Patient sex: F
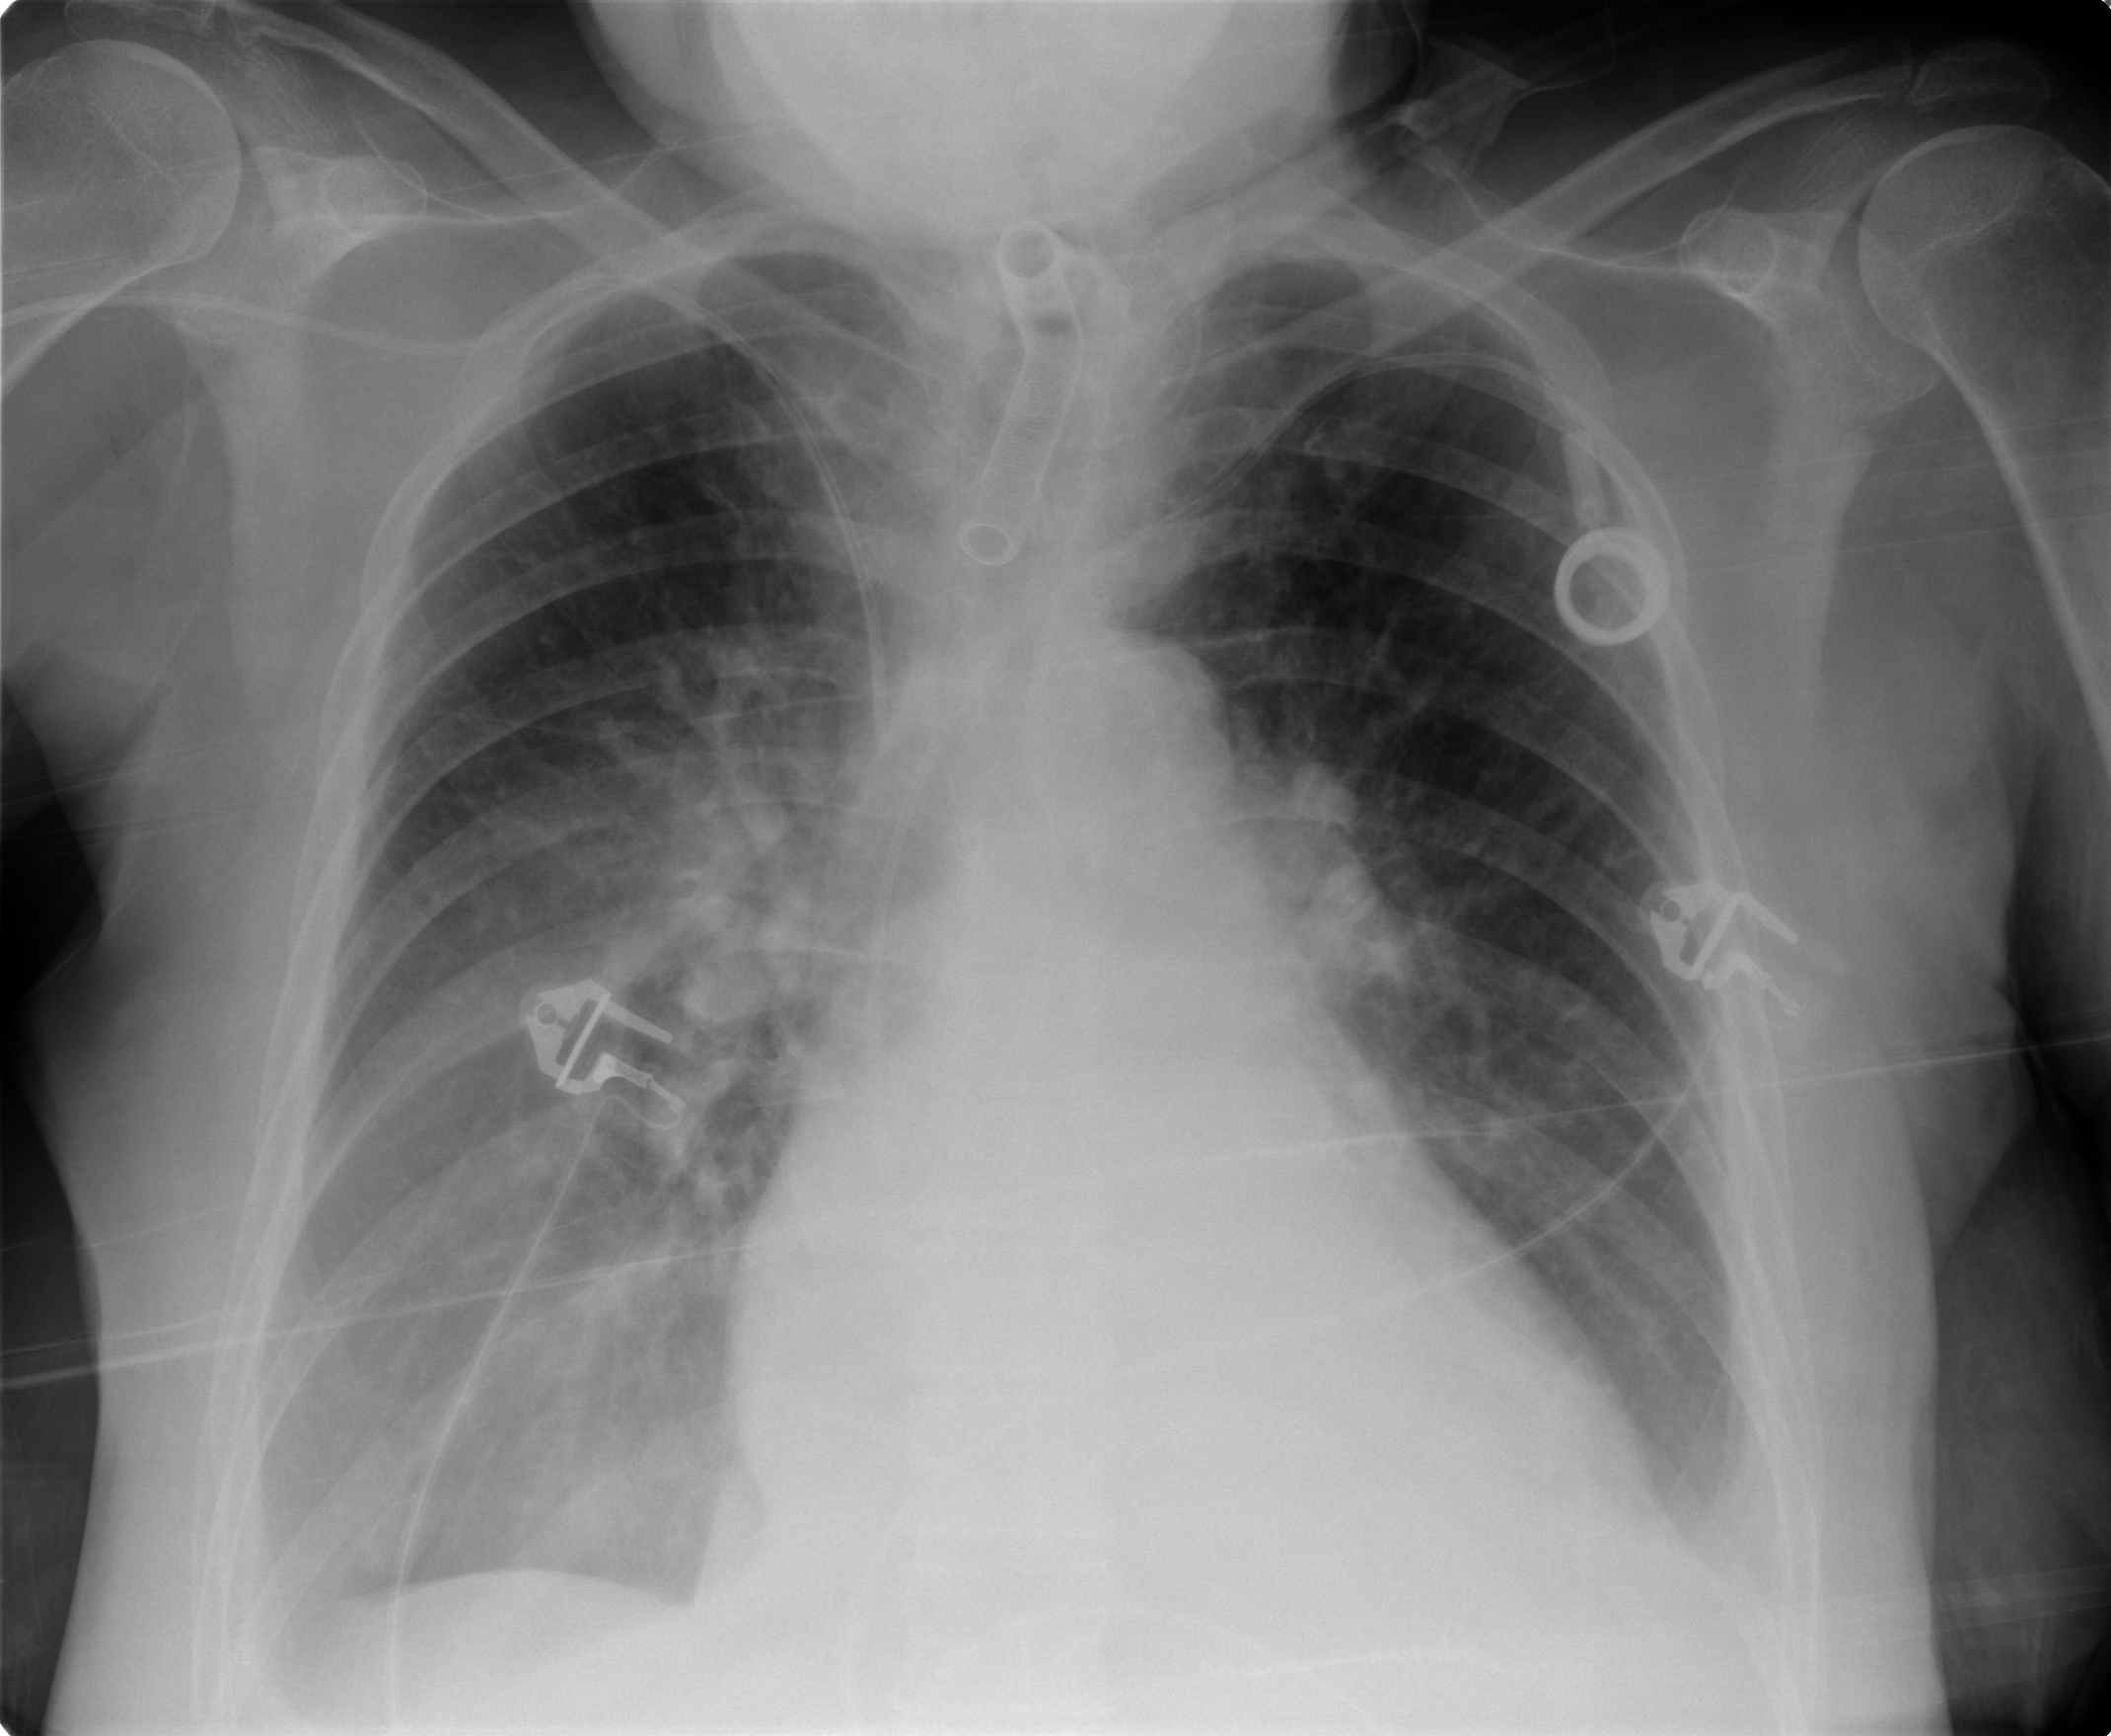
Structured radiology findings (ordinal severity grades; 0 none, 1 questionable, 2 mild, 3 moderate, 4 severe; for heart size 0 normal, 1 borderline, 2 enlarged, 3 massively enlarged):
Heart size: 2
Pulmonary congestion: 2
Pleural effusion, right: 3
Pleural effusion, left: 2
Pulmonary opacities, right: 2
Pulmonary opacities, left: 2
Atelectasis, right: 2
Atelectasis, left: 2